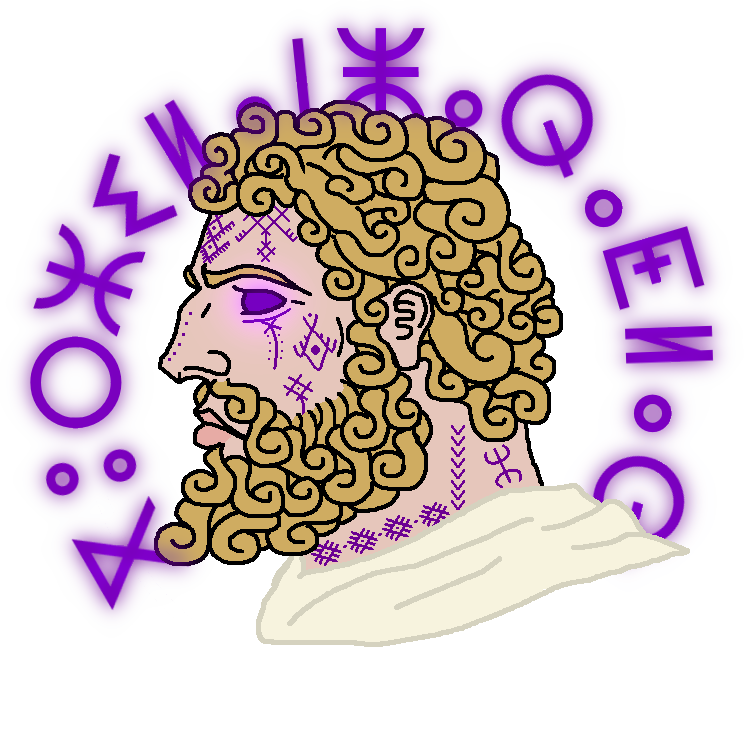
Label: 4_Yes_Chad